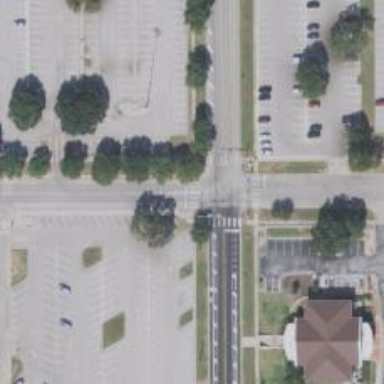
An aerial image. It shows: Marked road crossing.